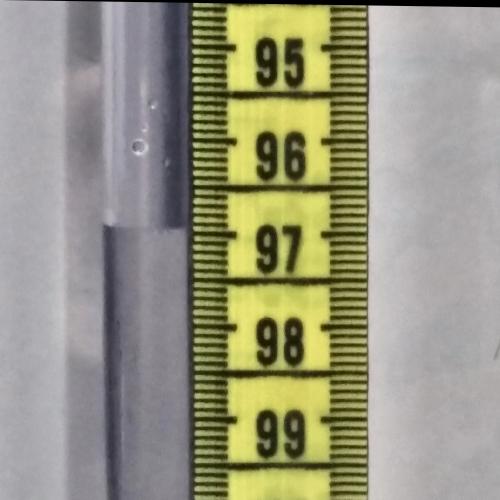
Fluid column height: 96.9 cm